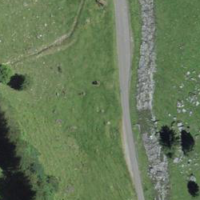
EUNIS habitat code: 24
Species observed at this site:
Leucojum vernum